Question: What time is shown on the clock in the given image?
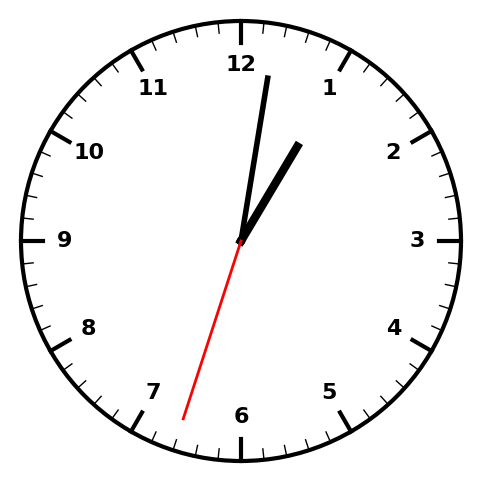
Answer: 01:01:33